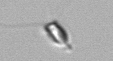
Label: Calciopappus